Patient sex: M
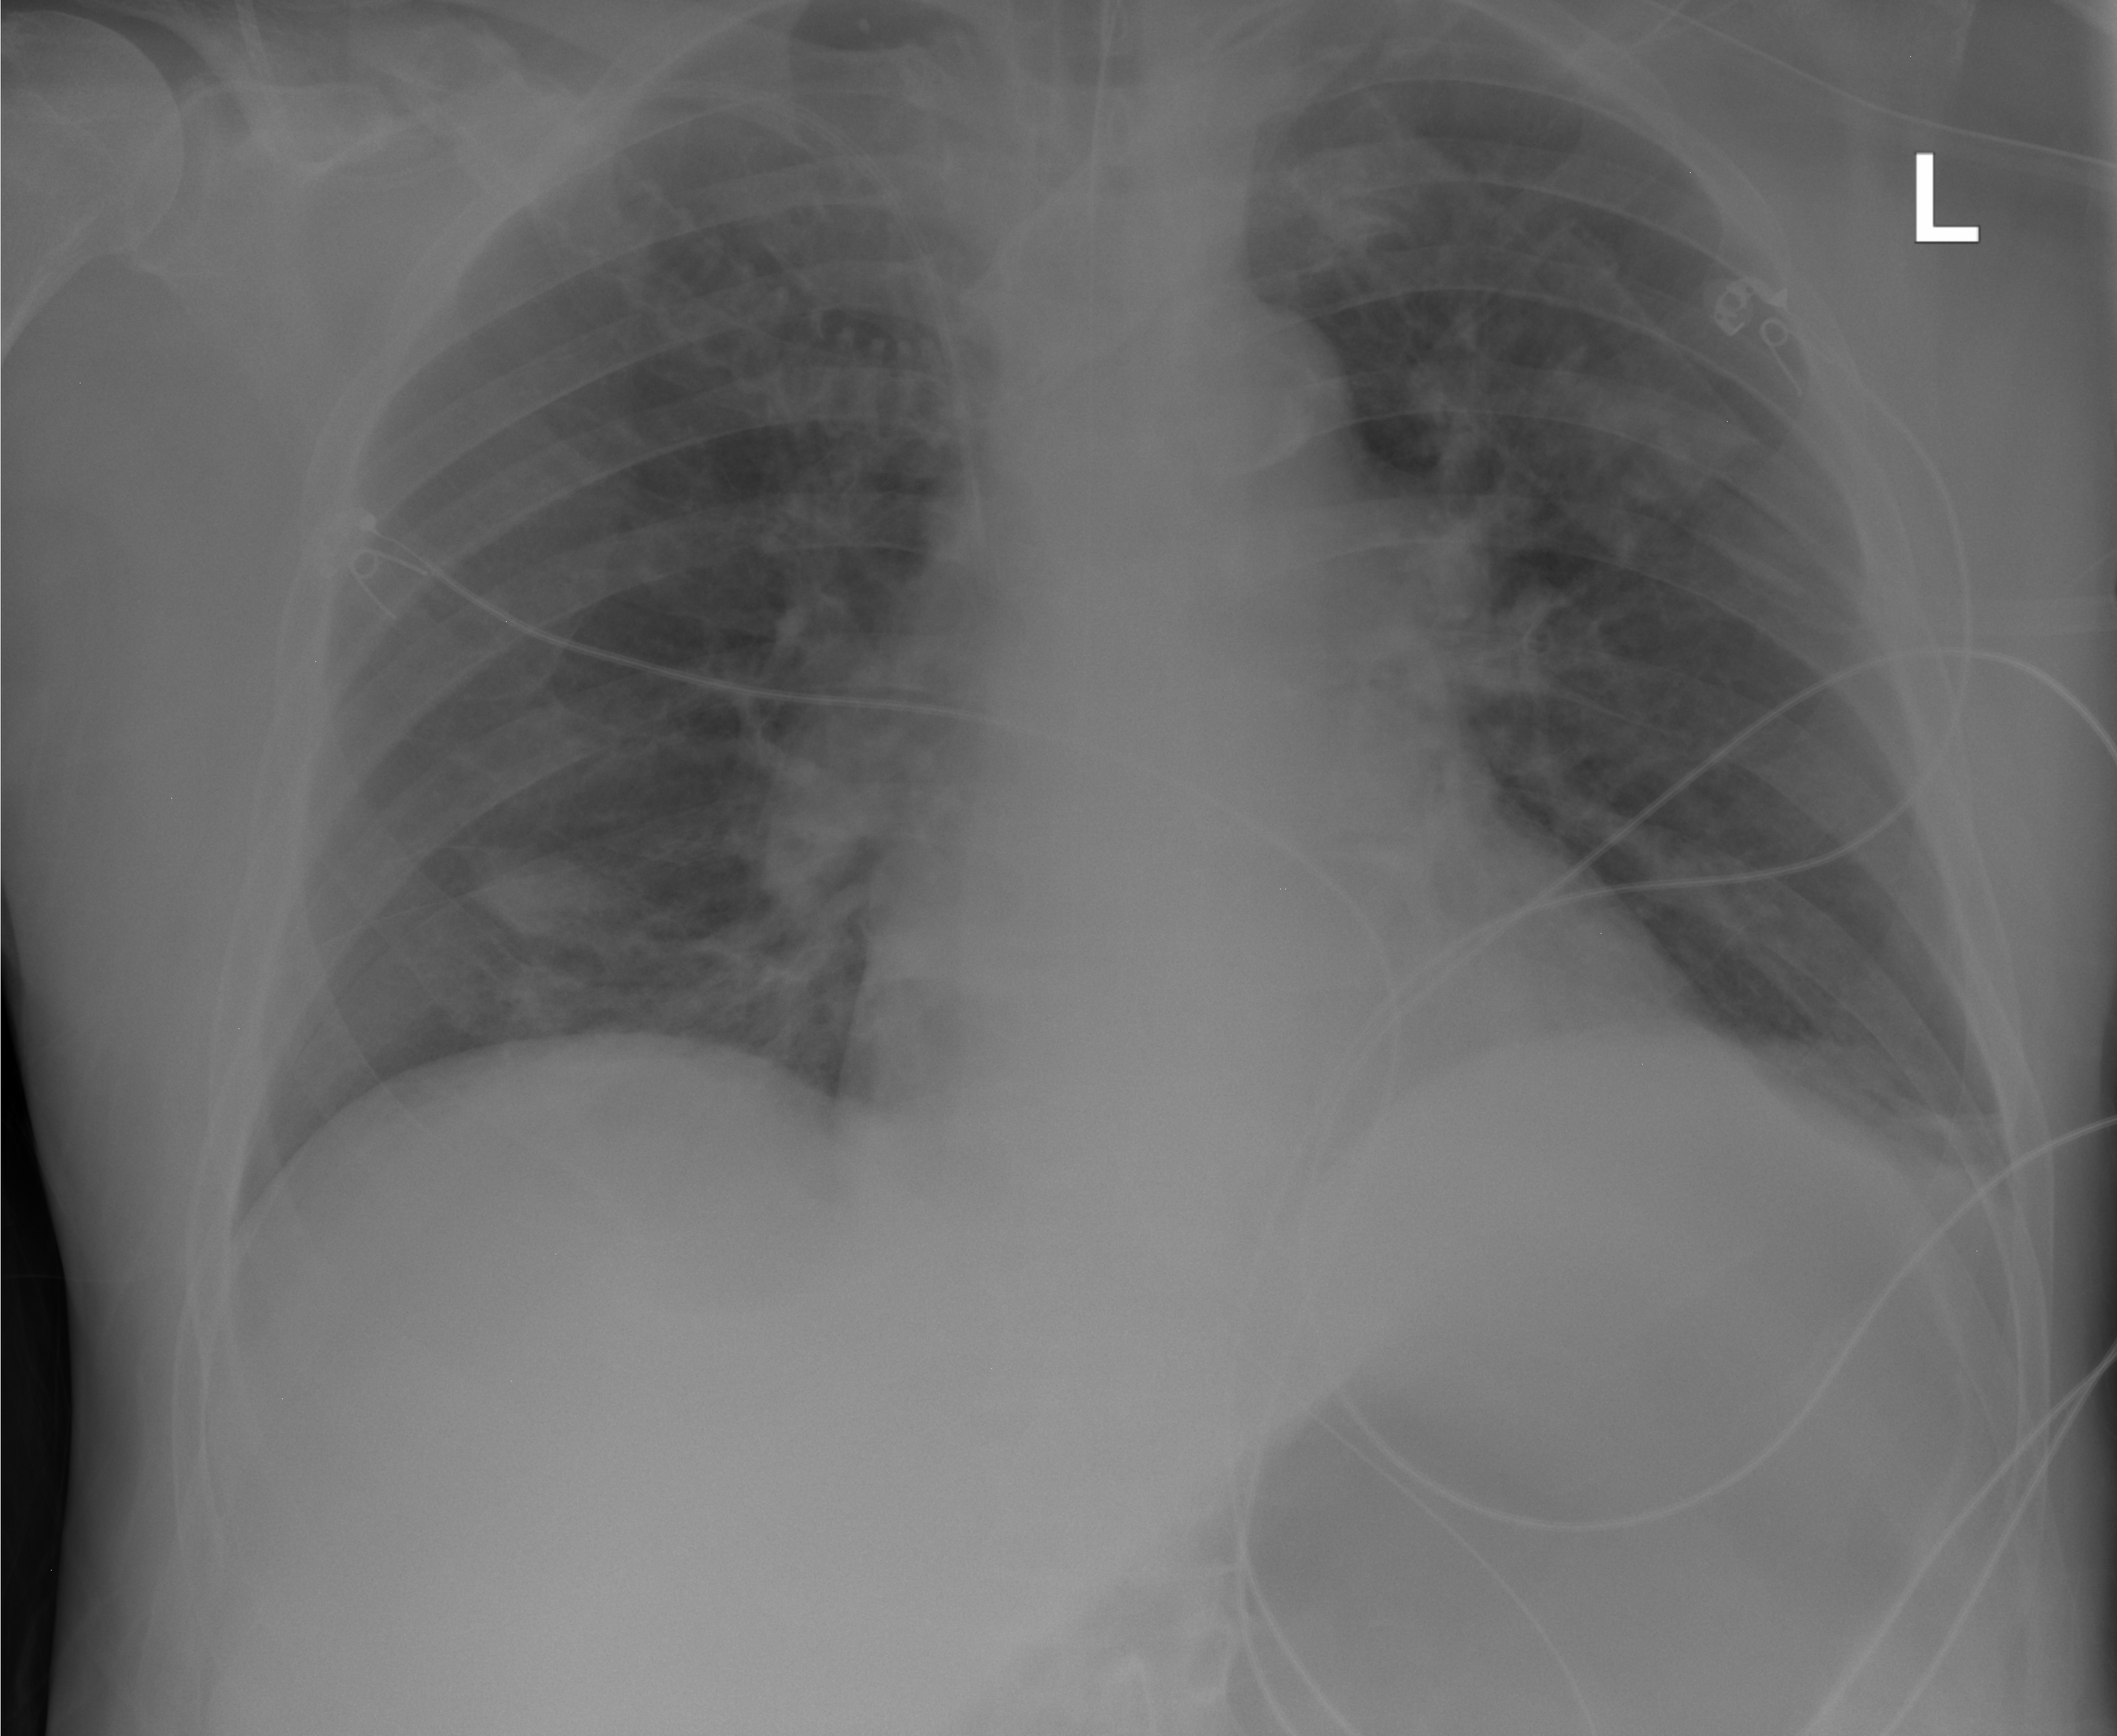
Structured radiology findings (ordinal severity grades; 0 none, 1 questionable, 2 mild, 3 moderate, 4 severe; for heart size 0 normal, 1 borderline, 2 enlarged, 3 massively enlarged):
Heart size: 0
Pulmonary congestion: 0
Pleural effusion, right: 0
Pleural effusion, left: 0
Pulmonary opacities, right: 0
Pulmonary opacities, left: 0
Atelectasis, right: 2
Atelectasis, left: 2